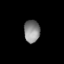
Tissue: lung
Cell type: Myeloid cells
Senescence score: 0.6196
Nuclear area (px): 348
Mean DAPI intensity: 135.112